Aerial crown-view tile of a tropical tree (Barro Colorado Island, Panama), acquired 20250616:
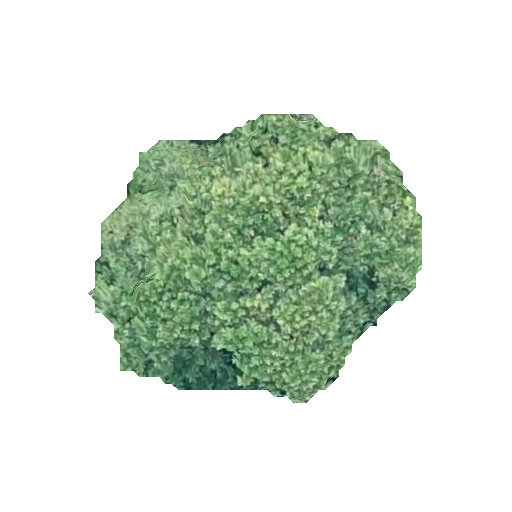
Species: Anacardium excelsum
GBIF accepted scientific name: Anacardium excelsum
Crown area: 102.555 m²